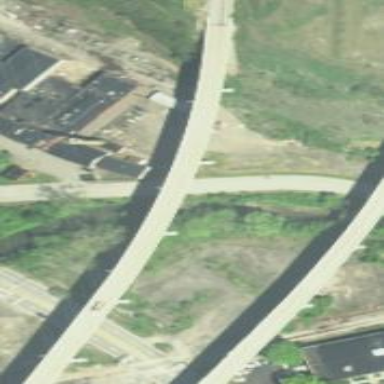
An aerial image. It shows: Man-made bridge.